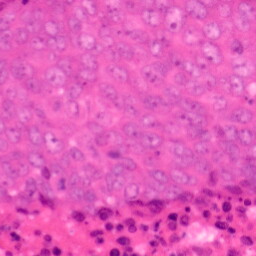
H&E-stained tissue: Colon